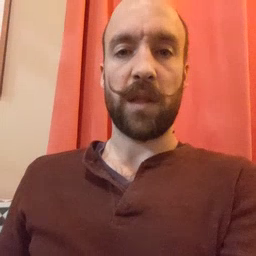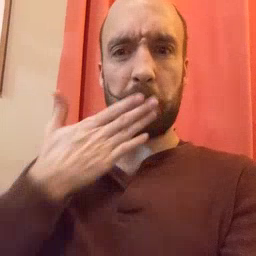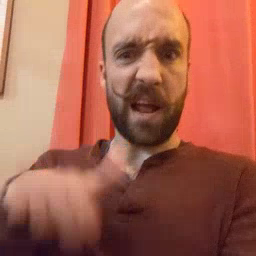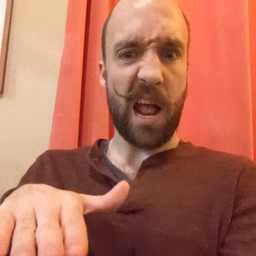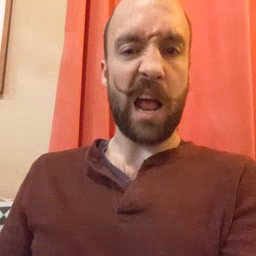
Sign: bad